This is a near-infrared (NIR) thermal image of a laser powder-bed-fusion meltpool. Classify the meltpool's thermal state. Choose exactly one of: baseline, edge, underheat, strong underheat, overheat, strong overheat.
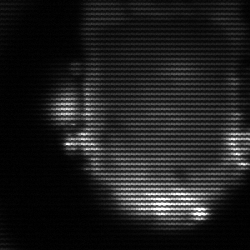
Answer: baseline